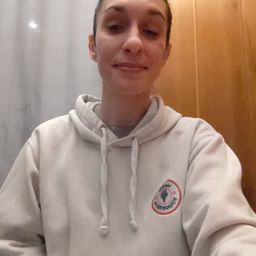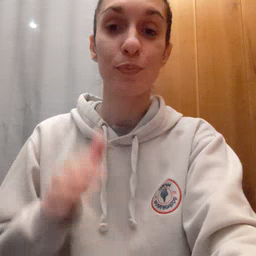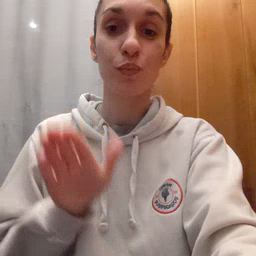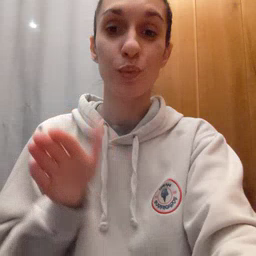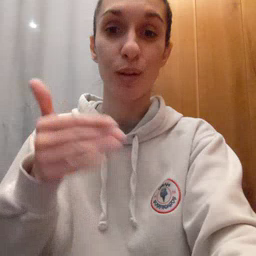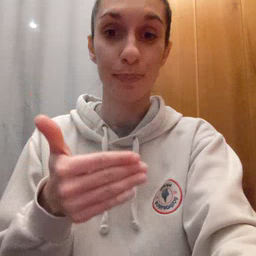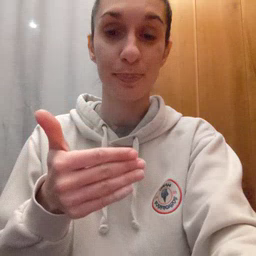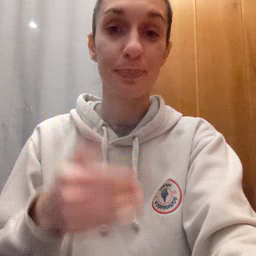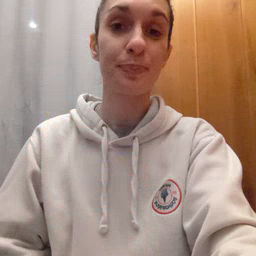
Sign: room